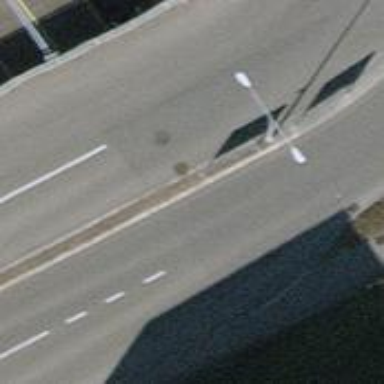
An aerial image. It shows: Asphalt parking aisle road for service vehicles.